Field crop: maize
Growth stage: 2
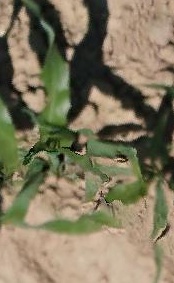
Species: maize